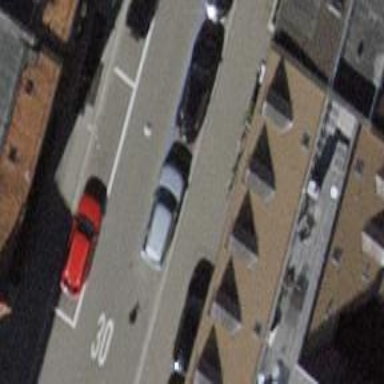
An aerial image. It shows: Parking lane.